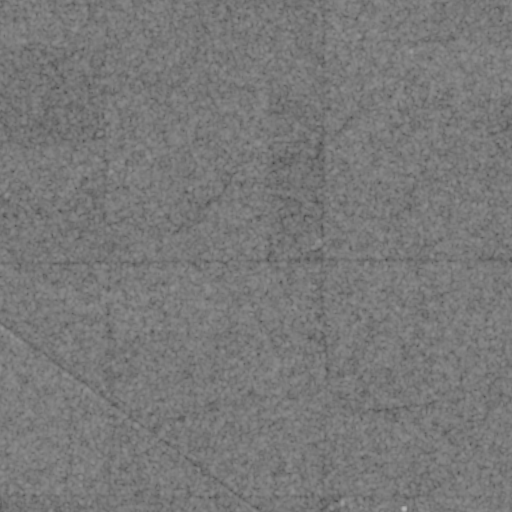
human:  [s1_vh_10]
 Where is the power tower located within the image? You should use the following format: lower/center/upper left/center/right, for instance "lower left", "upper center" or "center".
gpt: The power tower is located in the upper right of the image.
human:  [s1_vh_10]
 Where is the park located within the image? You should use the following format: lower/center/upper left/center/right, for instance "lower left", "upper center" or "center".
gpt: There is no park in the image.

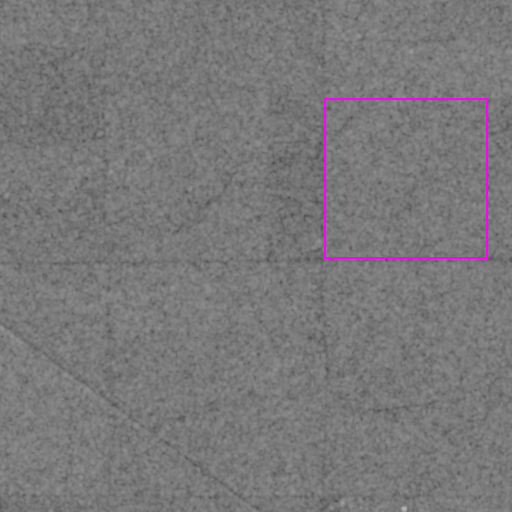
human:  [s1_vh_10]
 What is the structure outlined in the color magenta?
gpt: The structure outlined in magenta is a crop field.
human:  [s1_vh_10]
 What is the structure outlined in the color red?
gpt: There is no red outline.